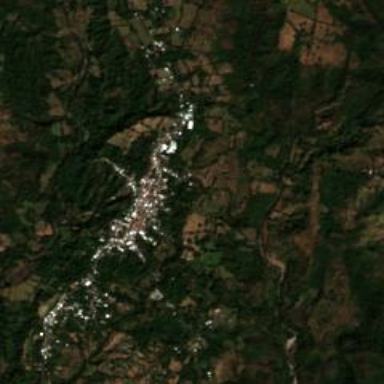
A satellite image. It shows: Town.